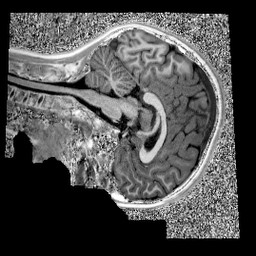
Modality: UNIT1
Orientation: sagittal
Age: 10
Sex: female
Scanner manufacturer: siemens
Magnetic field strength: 3 T
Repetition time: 4 s
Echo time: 0.00303 s